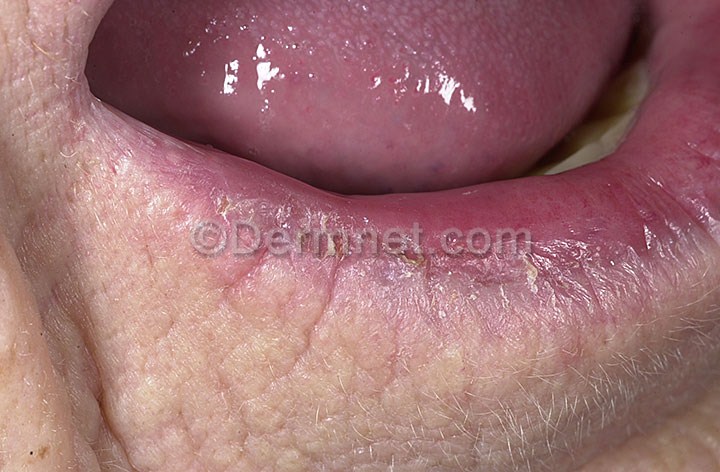
Disease: Actinic Keratosis Basal Cell Carcinoma and other Malignant Lesions